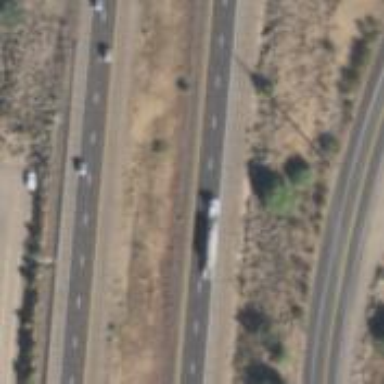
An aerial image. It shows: Asphalt motorway.